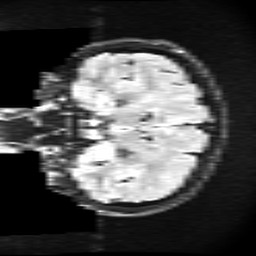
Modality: FLAIR
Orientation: coronal
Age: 21
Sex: female
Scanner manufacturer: ge
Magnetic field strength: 3 T
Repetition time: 11 s
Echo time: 0.1497 s